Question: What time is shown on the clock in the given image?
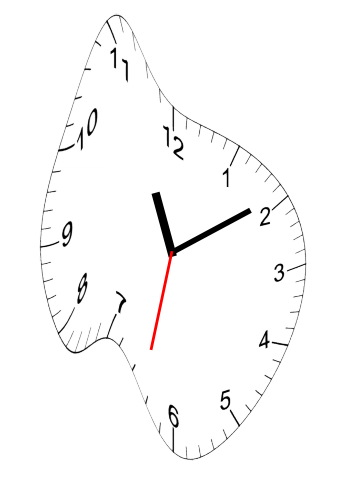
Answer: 11:09:32